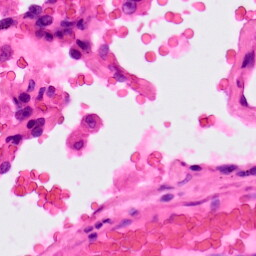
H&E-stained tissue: Lung